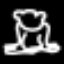
Label: frog